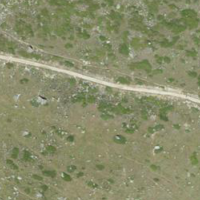
EUNIS habitat code: 26
Species observed at this site:
Podisma pedestris